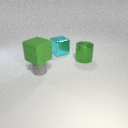
large green rubber cube above small gray rubber cylinder